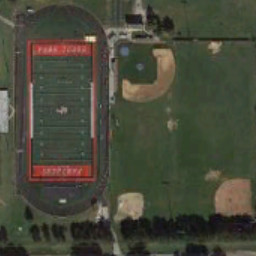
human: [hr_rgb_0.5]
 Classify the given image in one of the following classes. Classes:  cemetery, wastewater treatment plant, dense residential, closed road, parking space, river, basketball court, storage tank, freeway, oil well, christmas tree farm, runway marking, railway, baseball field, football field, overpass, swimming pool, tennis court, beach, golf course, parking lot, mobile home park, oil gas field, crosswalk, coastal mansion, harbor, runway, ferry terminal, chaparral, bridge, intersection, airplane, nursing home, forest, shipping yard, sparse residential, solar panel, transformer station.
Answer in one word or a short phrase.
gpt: football field